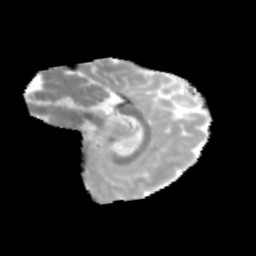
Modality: MD
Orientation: sagittal
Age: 11
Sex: male
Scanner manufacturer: siemens
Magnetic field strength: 3 T
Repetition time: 3.8 s
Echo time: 0.07 s